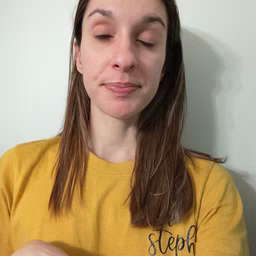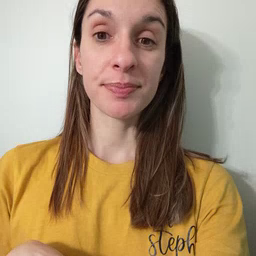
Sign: will